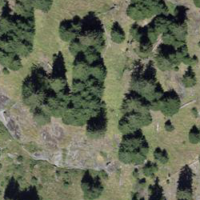
EUNIS habitat code: 31
Species observed at this site:
Corvus corone
Anthus trivialis
Turdus philomelos
Oenanthe oenanthe
Gypaetus barbatus
Anthus spinoletta
Sylvia borin
Dendrocopos major
Prunella modularis
Turdus viscivorus
Buteo buteo
Prunella collaris
Anthus pratensis
Sylvia atricapilla
Spinus spinus
Lagopus muta
Muscicapa striata
Phylloscopus collybita
Carduelis citrinella
Alauda arvensis
Erithacus rubecula
Dryocopus martius
Pica pica
Phoenicurus ochruros
Nucifraga caryocatactes
Columba livia
Garrulus glandarius
Phoenicurus phoenicurus
Picus viridis
Corvus corax
Falco tinnunculus
Periparus ater
Accipiter nisus
Motacilla cinerea
Cyanistes caeruleus
Lophophanes cristatus
Linaria cannabina
Troglodytes troglodytes
Pyrrhula pyrrhula
Streptopelia decaocto
Fringilla coelebs
Regulus ignicapilla
Passer domesticus
Turdus torquatus
Ptyonoprogne rupestris
Turdus merula
Tachymarptis melba
Saxicola rubetra
Emberiza cia
Parus major
Milvus milvus
Turdus pilaris
Regulus regulus
Cinclus cinclus
Pyrrhocorax graculus
Aquila chrysaetos
Motacilla alba
Delichon urbicum